Interaction volume radius: 10 \u00c5
Interaction volume height: 10 \u00c5
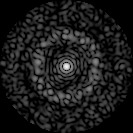
Disorder parameter: 0.8439